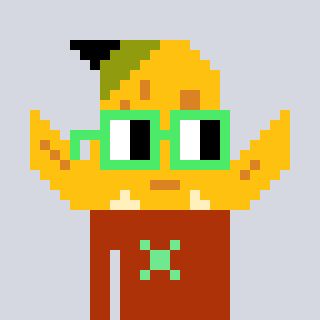
a pixel art character with square light green glasses, a banana-shaped head and a hotbrown-colored body on a cool background